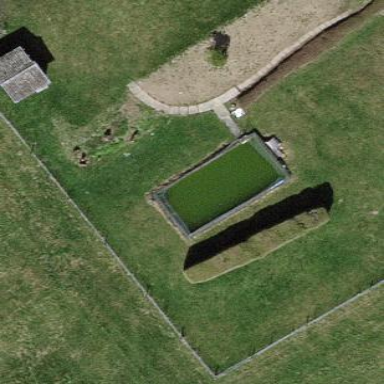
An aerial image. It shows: Swimming pool located in leisure land.